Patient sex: M
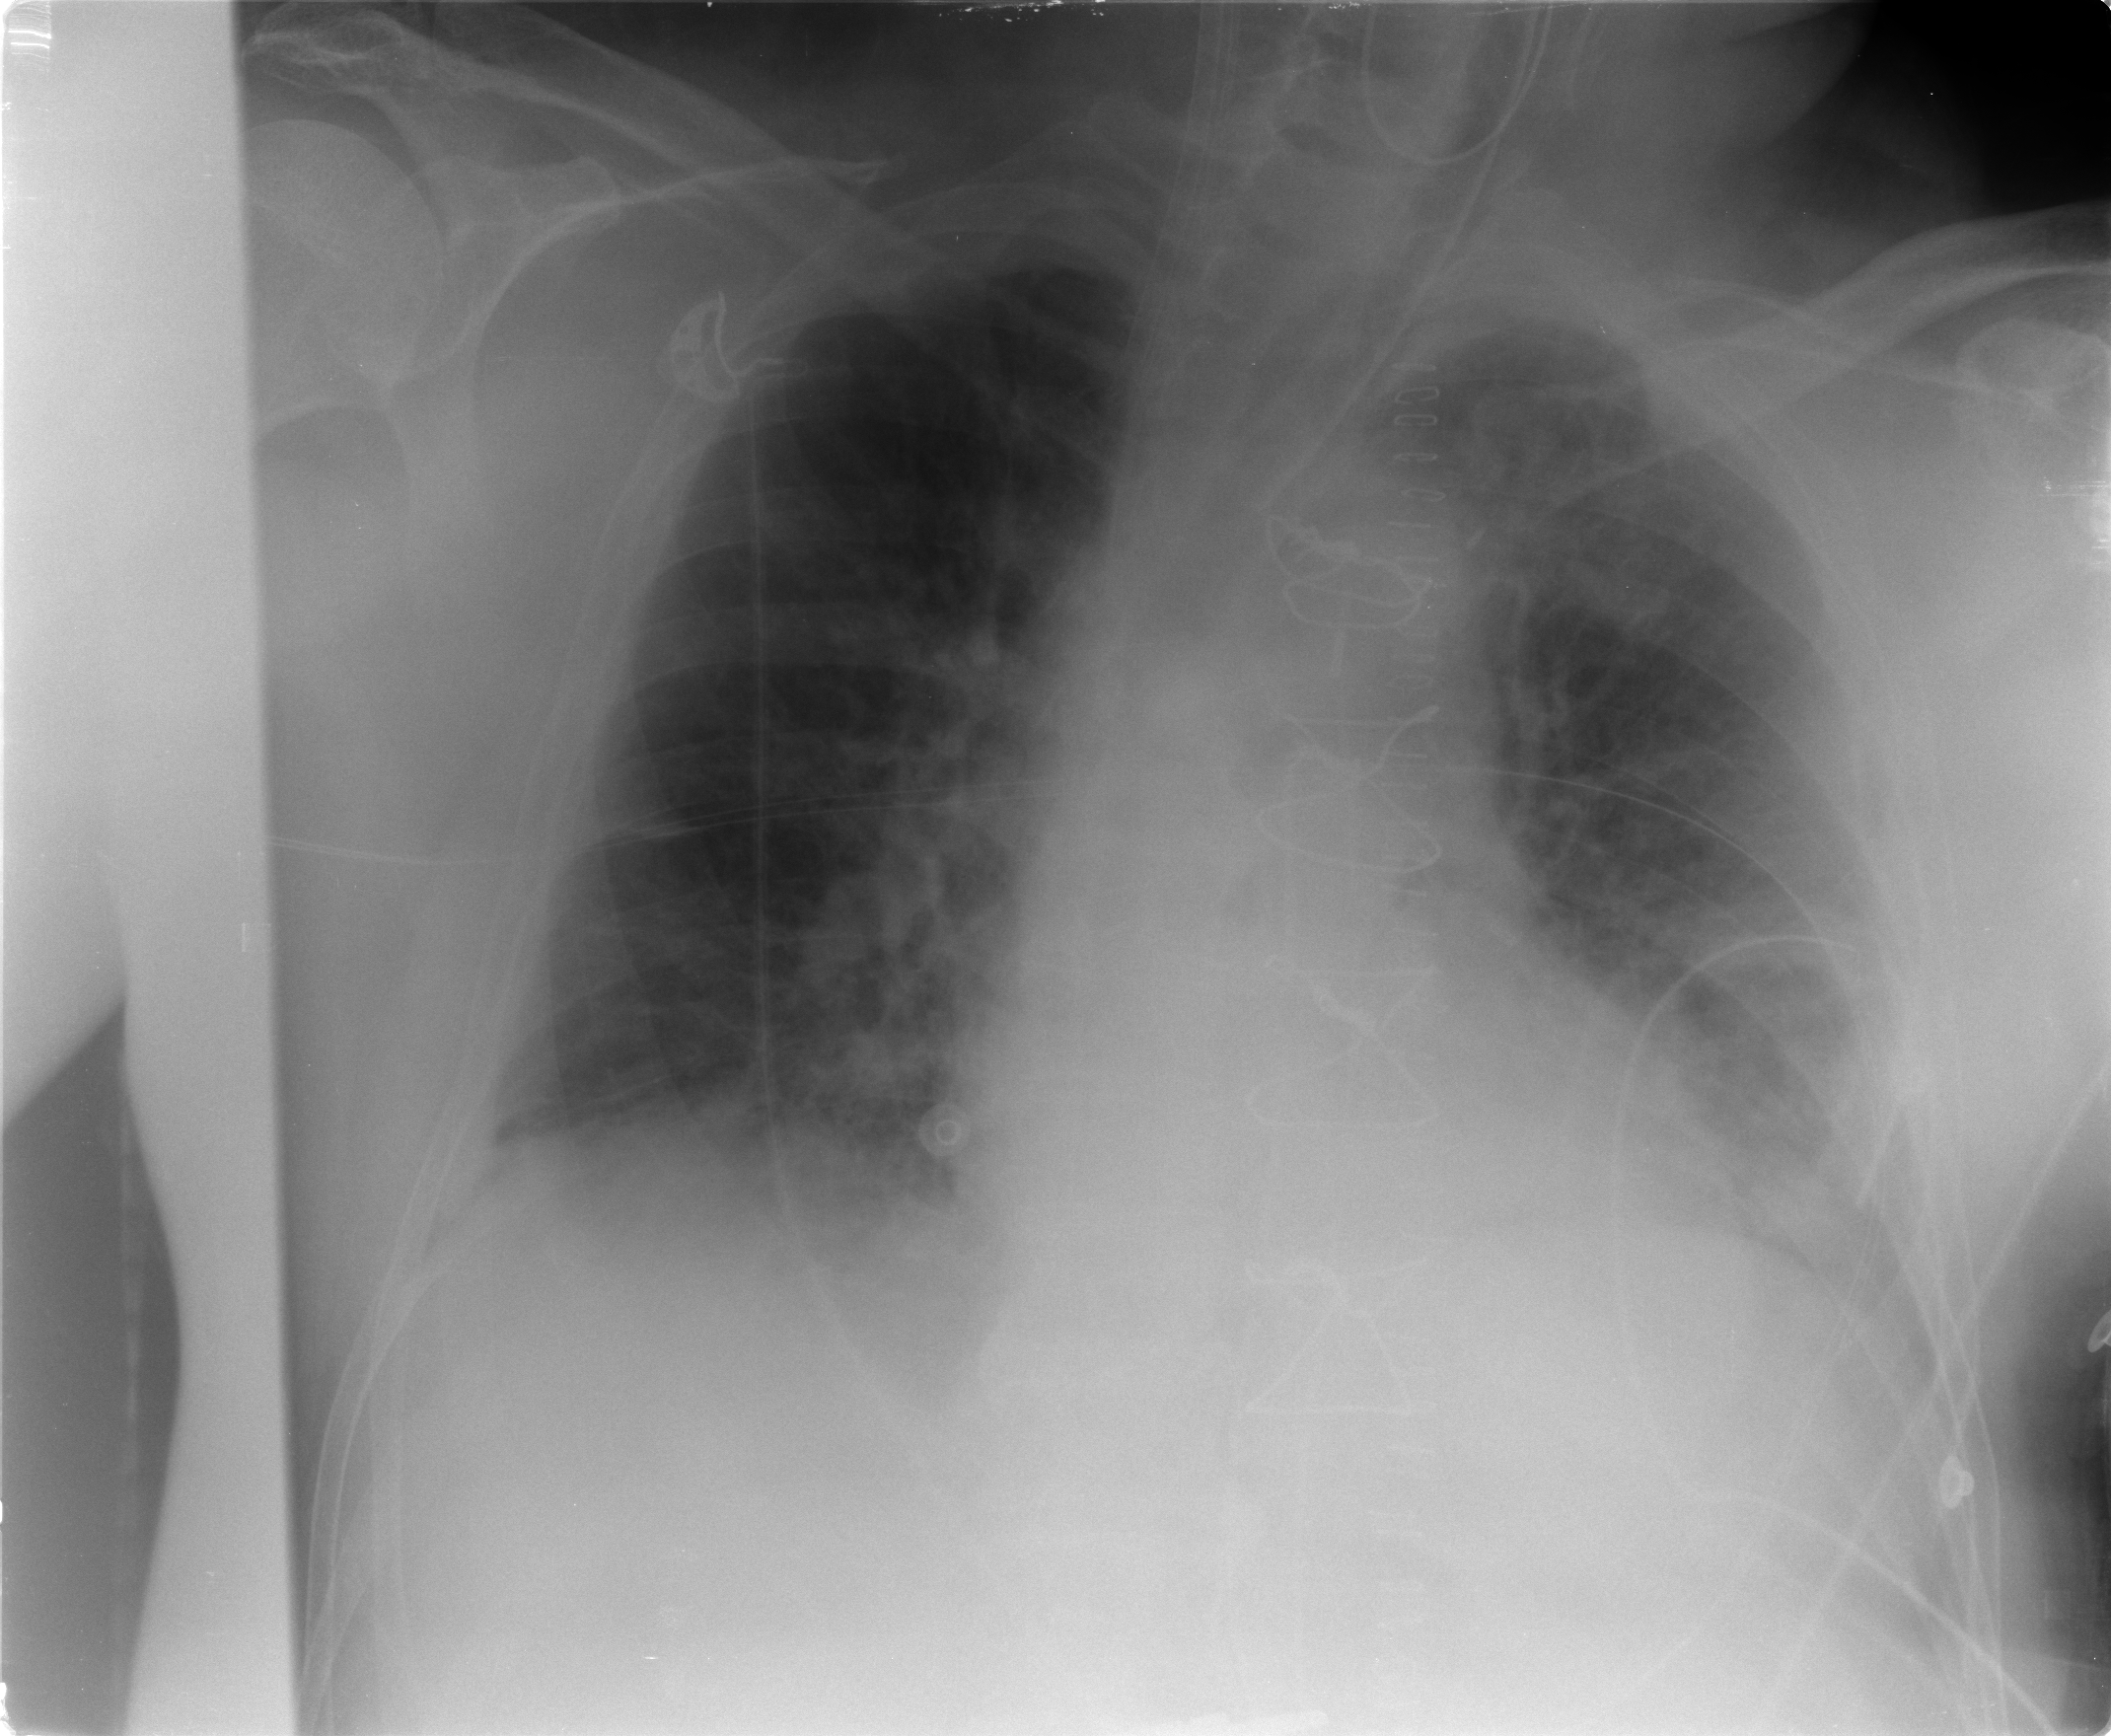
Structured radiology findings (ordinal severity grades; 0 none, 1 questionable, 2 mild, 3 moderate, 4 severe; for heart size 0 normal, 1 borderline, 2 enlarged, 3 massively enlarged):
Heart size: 1
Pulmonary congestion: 1
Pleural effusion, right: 2
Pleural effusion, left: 2
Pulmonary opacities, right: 0
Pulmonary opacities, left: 2
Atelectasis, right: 2
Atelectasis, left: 2